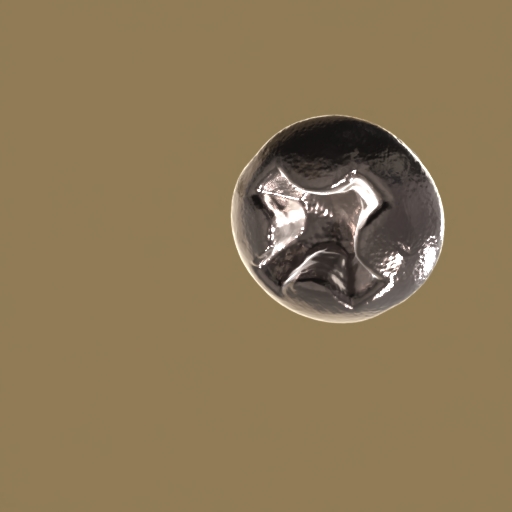
Label: screw